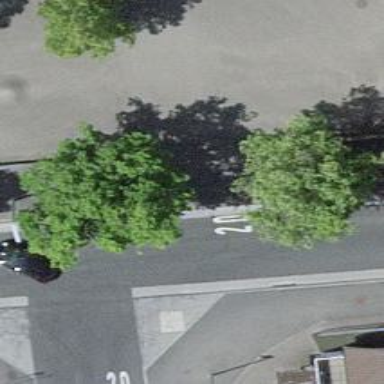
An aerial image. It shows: Bollard barrier.